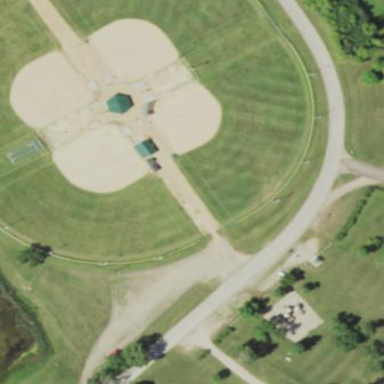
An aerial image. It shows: Baseball pitch for leisure land.